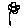
Label: flower